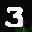
Label: 3